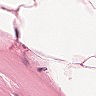
Metastatic tissue present: no